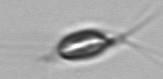
Label: Chrysochromulina